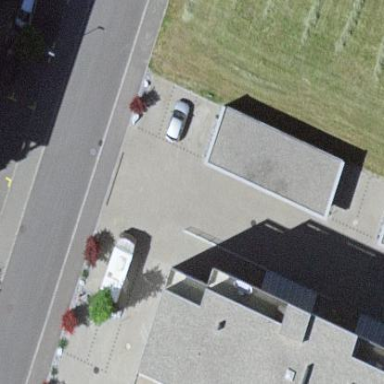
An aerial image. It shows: Group of garages.